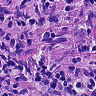
Metastatic tissue present: yes